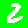
Digit: 2